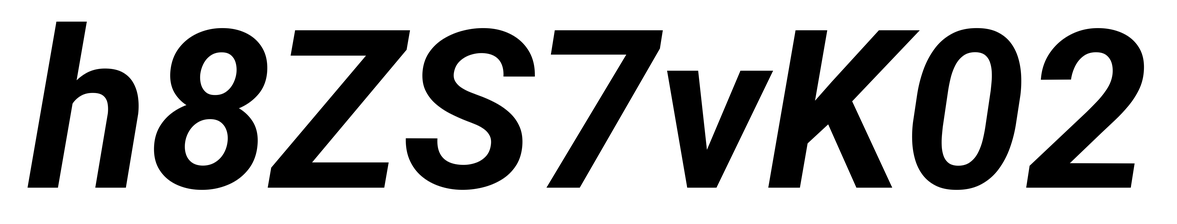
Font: Roboto-Italic_Bold_Italic